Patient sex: M
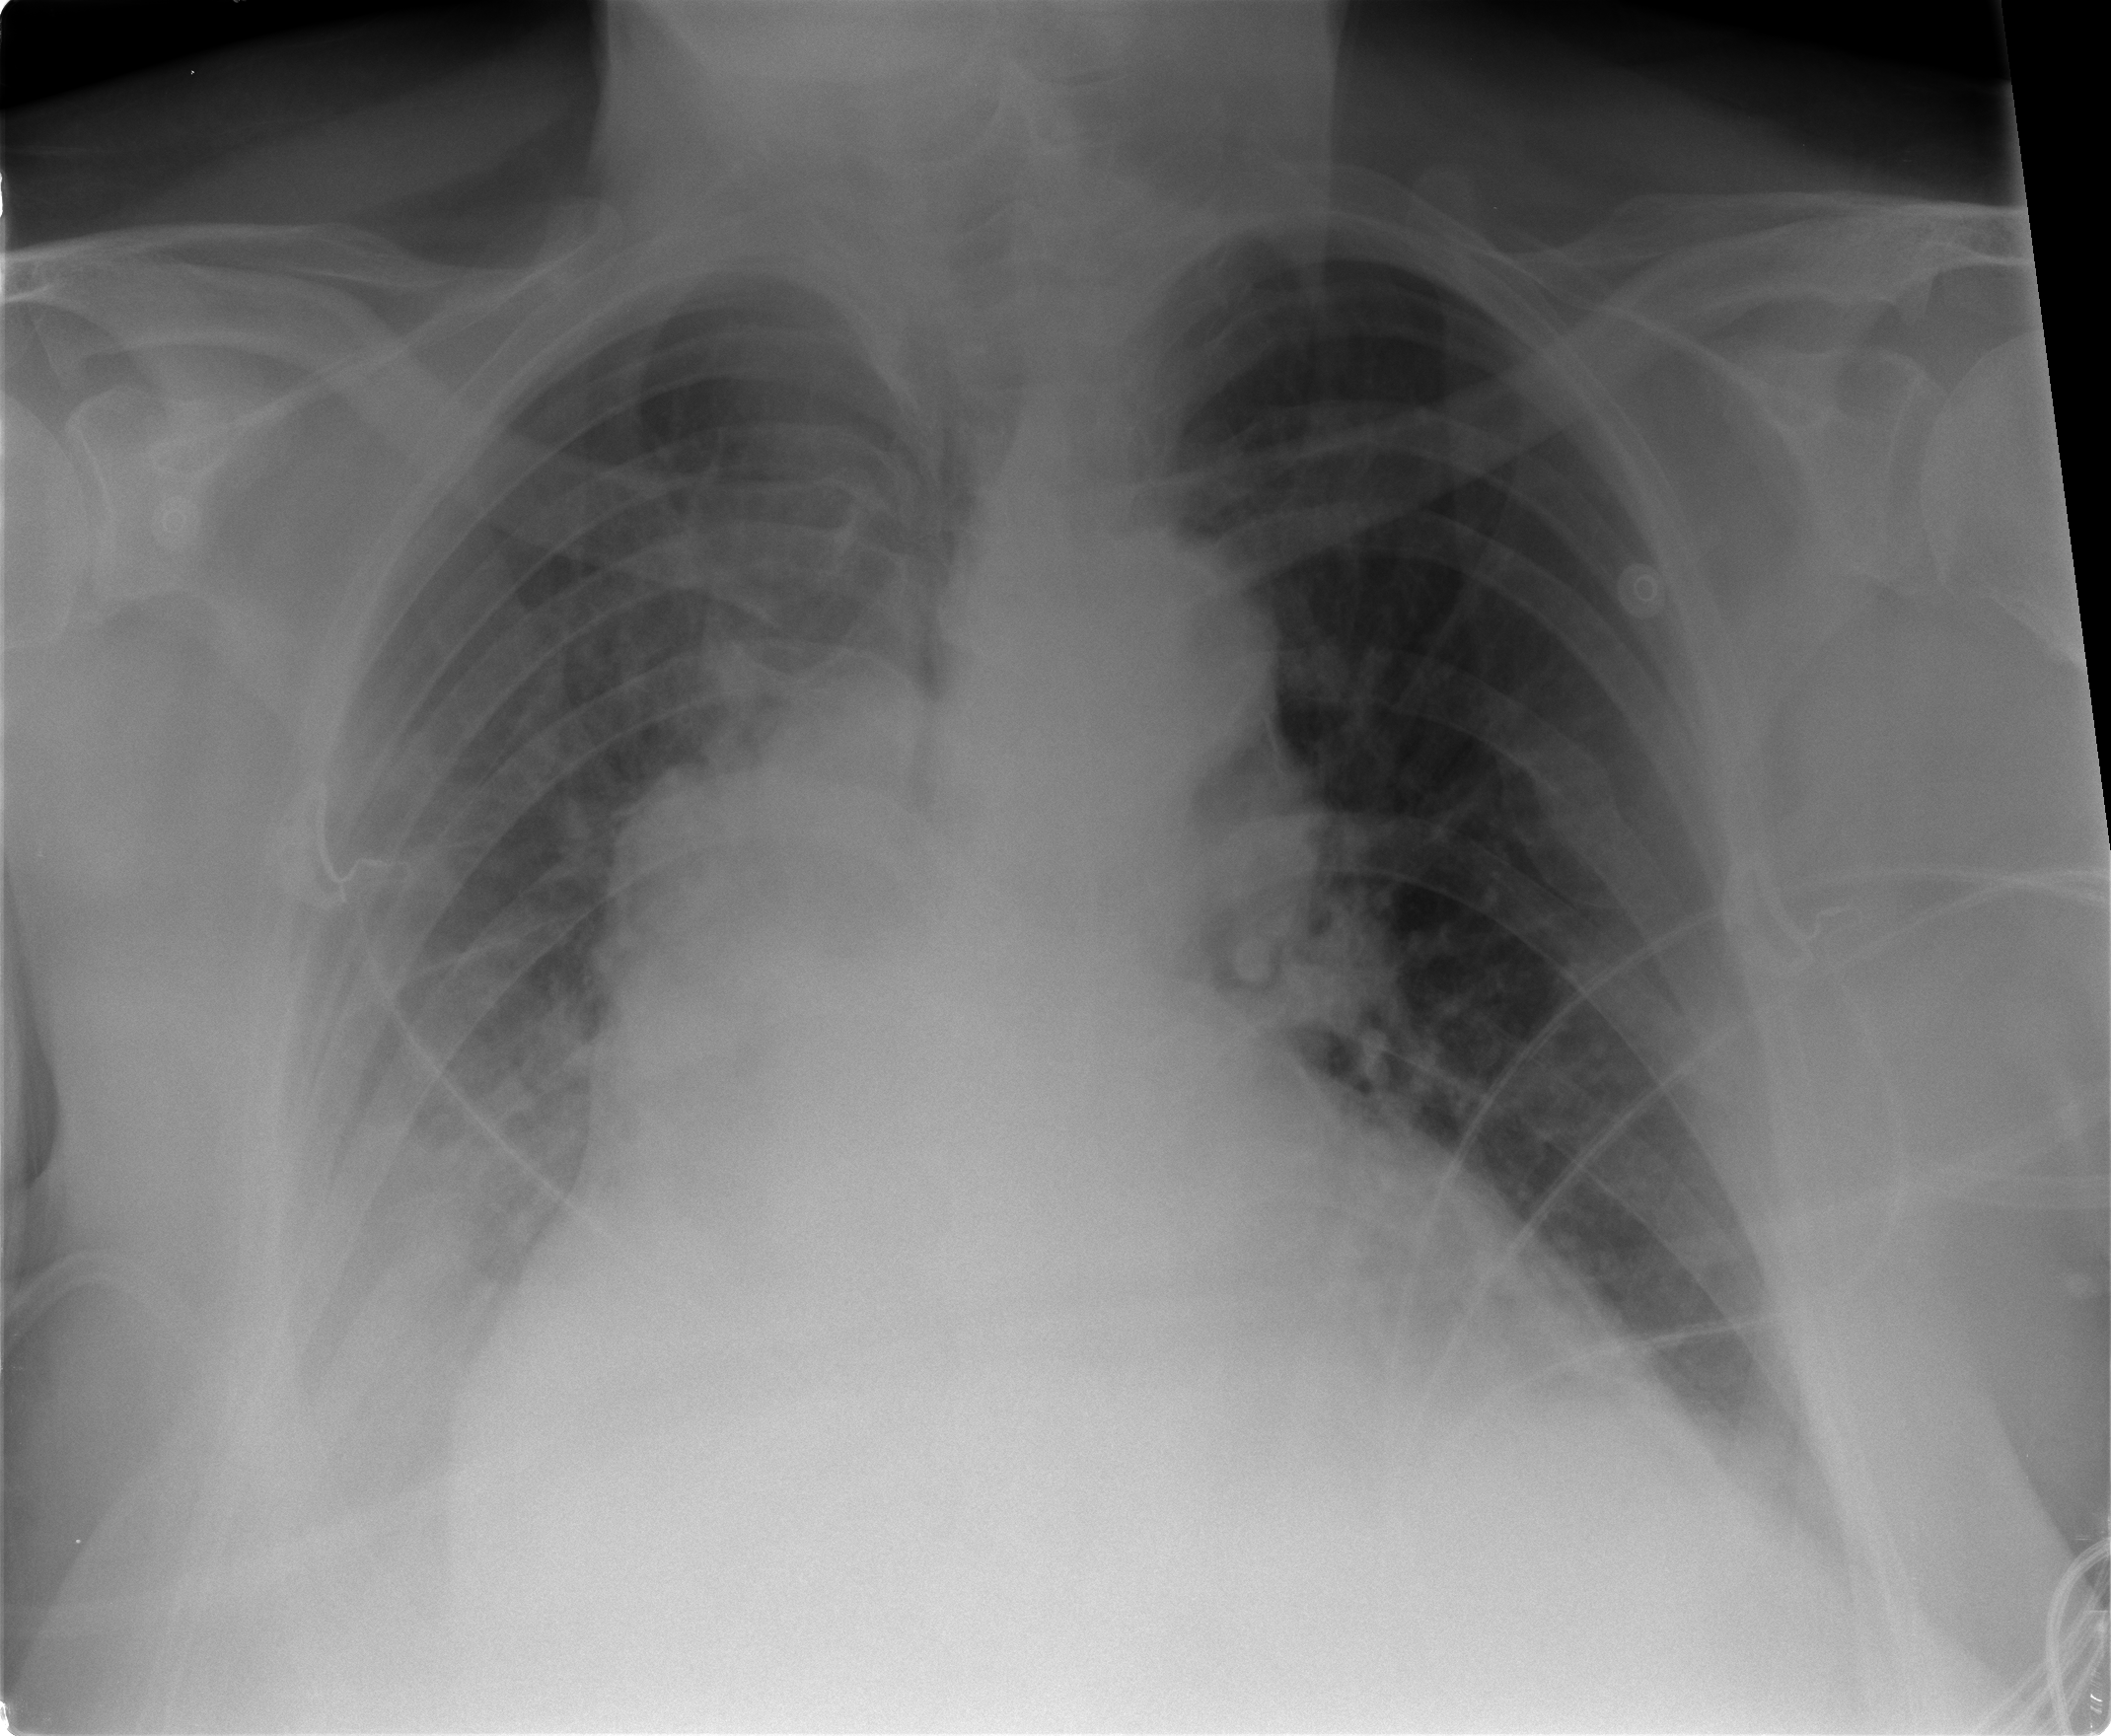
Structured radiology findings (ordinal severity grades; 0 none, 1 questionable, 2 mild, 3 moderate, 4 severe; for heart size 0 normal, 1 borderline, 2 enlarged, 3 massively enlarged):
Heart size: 3
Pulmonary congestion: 2
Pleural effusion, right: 3
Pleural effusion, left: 1
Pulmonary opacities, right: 0
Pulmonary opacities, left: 0
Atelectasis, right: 2
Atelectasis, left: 2